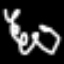
Label: squiggle